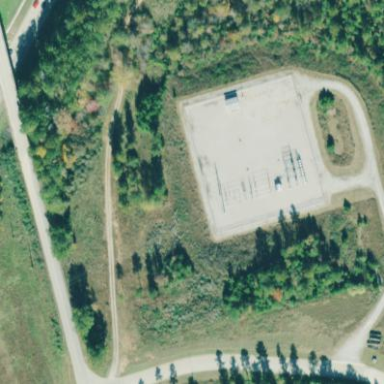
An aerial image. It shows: Industrial power substation enclosed by fence.